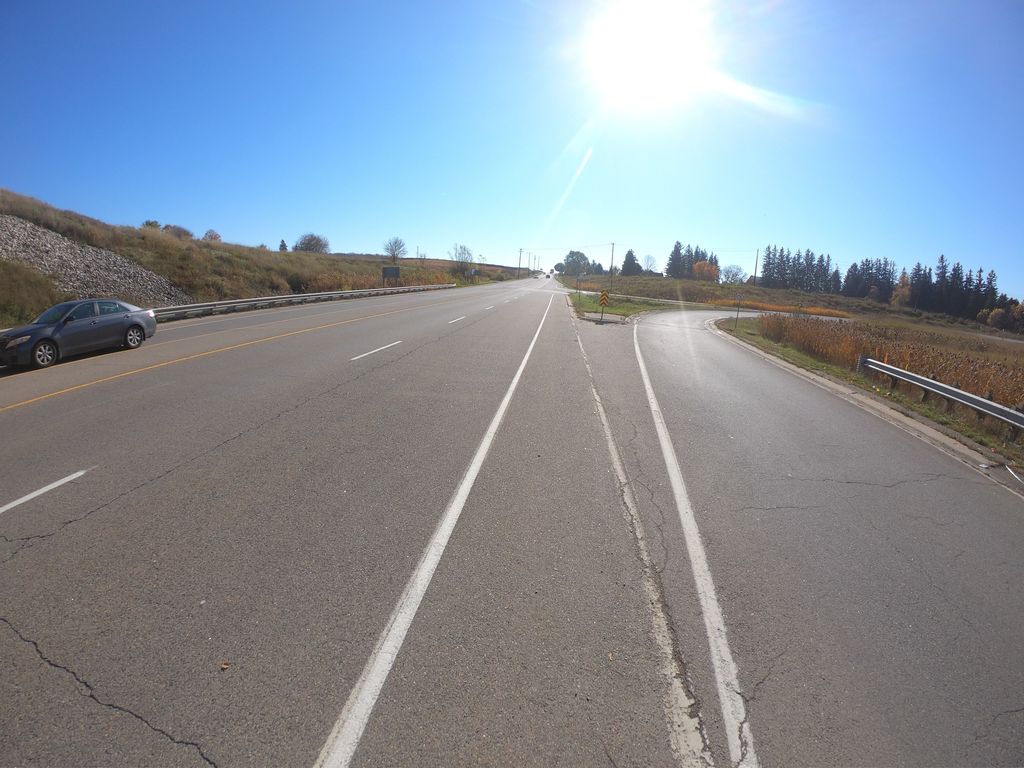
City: kitchener-waterloo